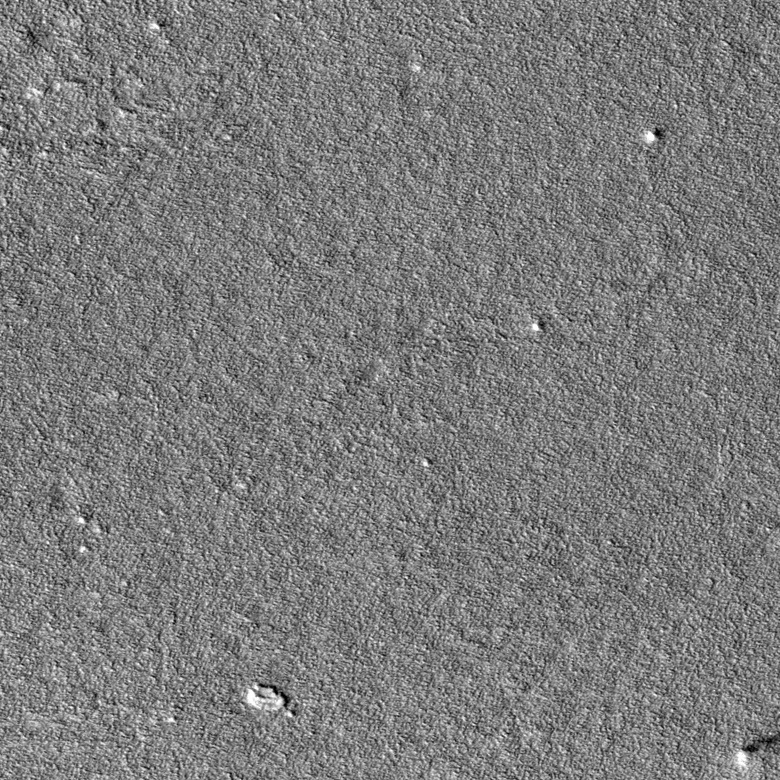
Label: dustdevil